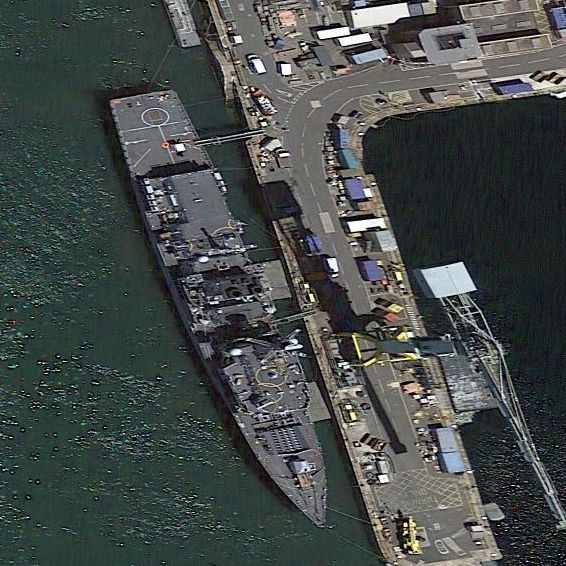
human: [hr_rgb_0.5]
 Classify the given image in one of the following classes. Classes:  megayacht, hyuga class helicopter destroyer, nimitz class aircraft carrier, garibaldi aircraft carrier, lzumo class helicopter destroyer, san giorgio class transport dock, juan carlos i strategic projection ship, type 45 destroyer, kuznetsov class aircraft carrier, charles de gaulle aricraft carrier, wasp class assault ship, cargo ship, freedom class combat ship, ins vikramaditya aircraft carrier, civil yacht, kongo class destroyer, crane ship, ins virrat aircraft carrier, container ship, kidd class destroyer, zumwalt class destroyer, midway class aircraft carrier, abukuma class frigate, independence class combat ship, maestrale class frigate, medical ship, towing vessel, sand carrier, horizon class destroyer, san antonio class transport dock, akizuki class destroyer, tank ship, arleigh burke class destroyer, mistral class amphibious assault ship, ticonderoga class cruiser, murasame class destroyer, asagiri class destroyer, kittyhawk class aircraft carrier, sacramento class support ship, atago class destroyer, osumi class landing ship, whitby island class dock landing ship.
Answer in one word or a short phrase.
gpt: Type 45 destroyer